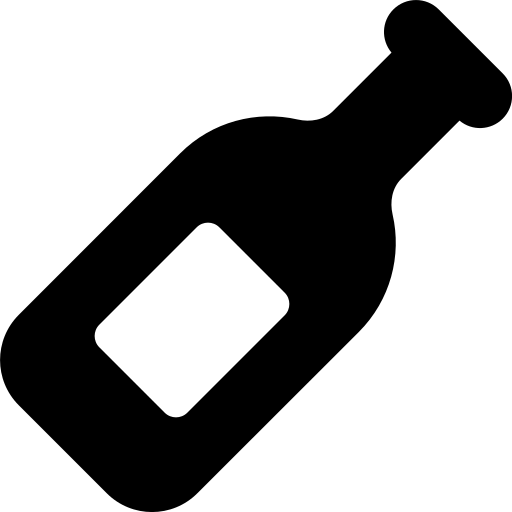
Tags: icon, FontAwesome, fa-icon, solid, wine, bottle